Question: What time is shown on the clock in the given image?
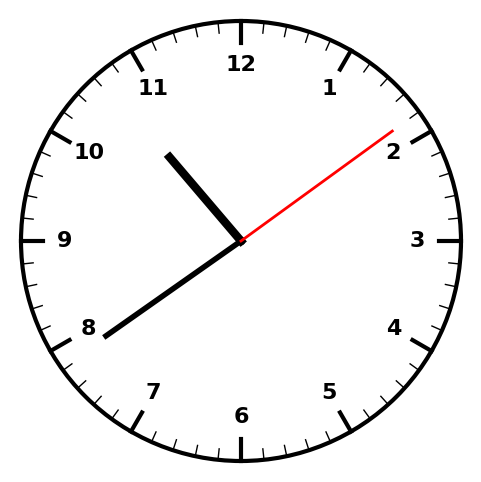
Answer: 10:39:09